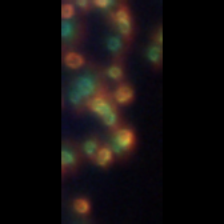
Taxon: Phaeocystis
Group: Other